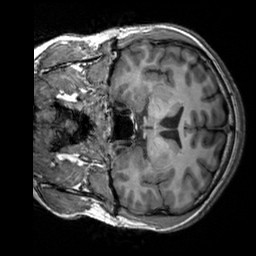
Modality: T1w
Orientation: coronal
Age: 29
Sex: male
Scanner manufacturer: siemens
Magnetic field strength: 3 T
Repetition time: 2.3 s
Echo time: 0.00303 s